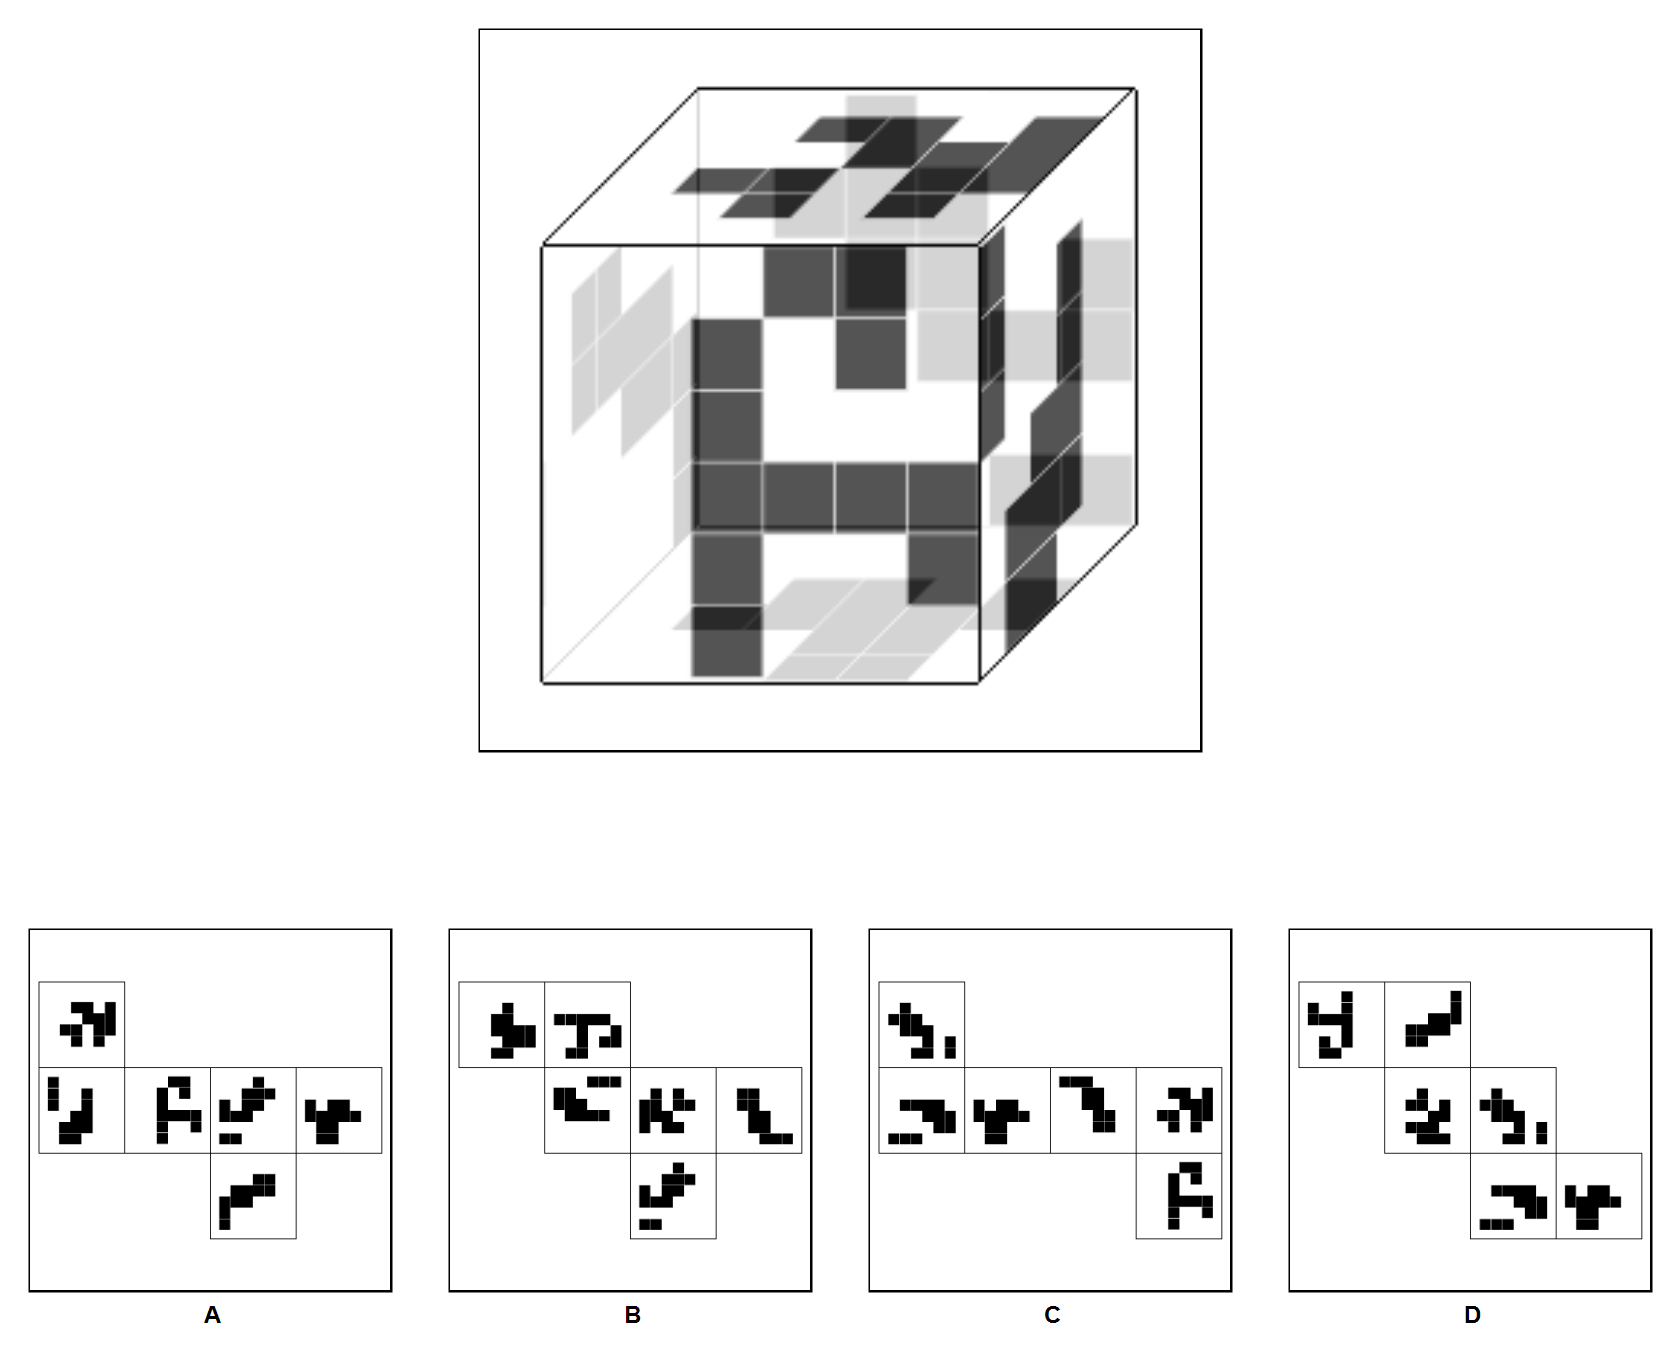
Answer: C